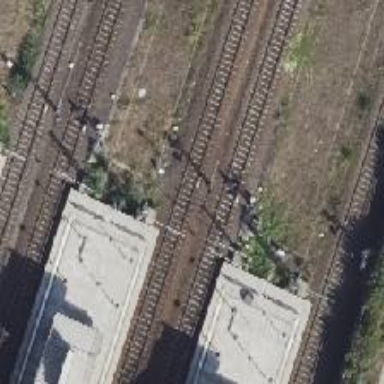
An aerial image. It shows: Railway track with contact lines for electrification.